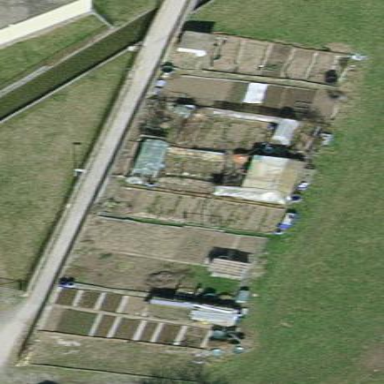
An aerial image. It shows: Allotments area.